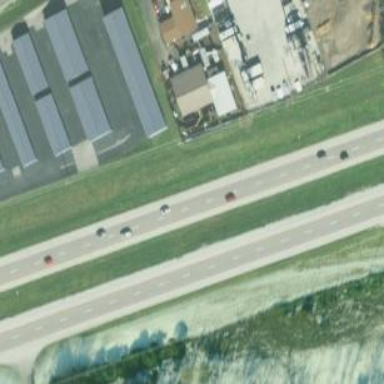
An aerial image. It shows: Trunk link highway.